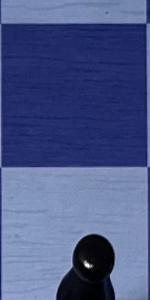
Label: Empty